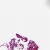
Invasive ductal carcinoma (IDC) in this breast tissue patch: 0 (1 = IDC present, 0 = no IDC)